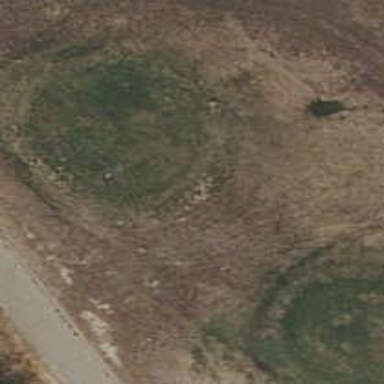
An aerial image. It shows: Golf tee.